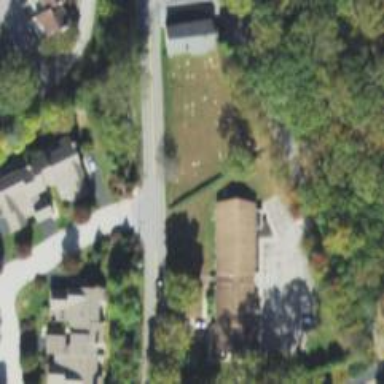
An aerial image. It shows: Cemetery.